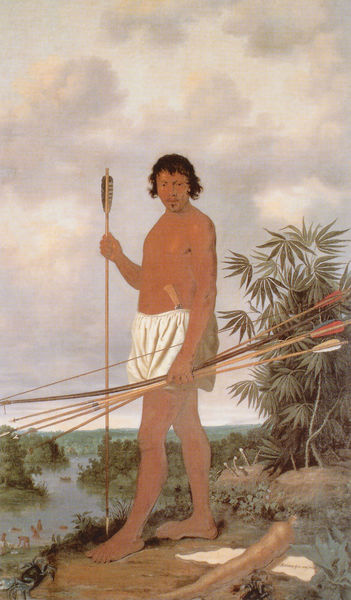
Titel: Tupi-Indianer
Künstler: Albert Eckhout
Institution: Kopenhagen, Nationalmuseum
Schlagwörter: baum, felsen, gemälde, himmel, lendenschurz, mann, nackt, wolken, baden, fluss, malerei, messer, strauch, wald, bogen, fischer, amerika, ölgemälde, exotik, exotisch, orient, barfuß, kunst, jäger, krieger, urwald, palmen, pfeil, jagen, pfeile, dschungel, indianer, südamerika